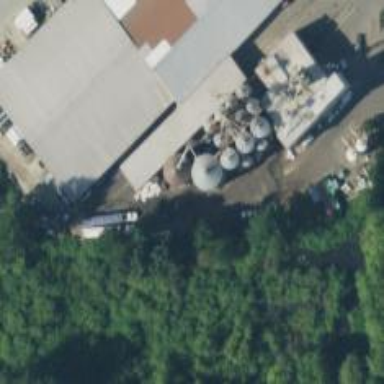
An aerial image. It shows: Silo.